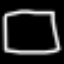
Label: square